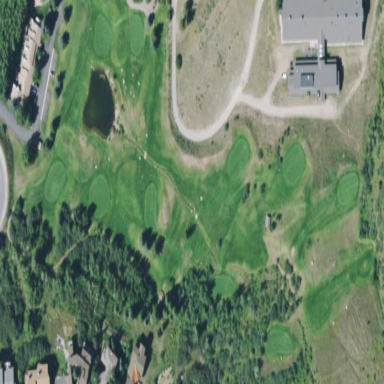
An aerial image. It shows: Golf course.